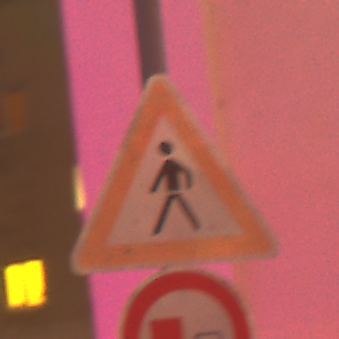
Verkehrszeichen: FussgaengerRechts
Zusatzzeichen unten: UeberholverbotKraftfahrzeuge
Umgebung: Outdoor, Urban
Tageszeit: Night
Wetter: Overcast
Licht: Artificial
Jahreszeit: Winter
Kontrast: MediumContrast